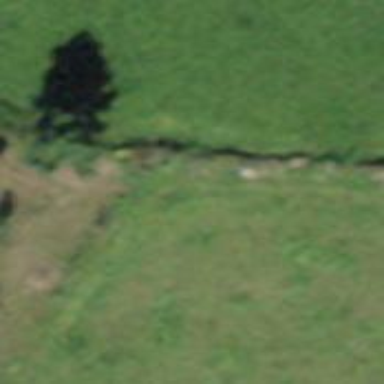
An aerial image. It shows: Dry stone wall barrier.